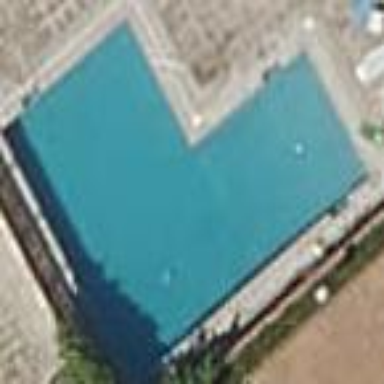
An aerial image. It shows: Swimming pool located in leisure land.